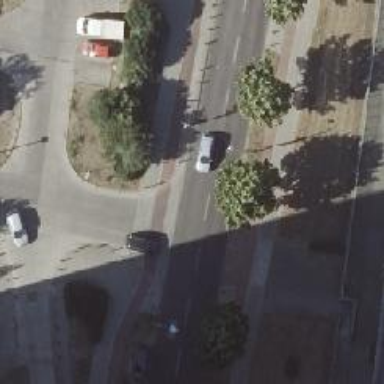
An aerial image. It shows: Sidewalk along the footway.